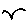
Label: bird